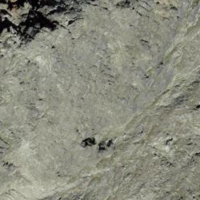
EUNIS habitat code: 48
Species observed at this site:
Lagopus muta